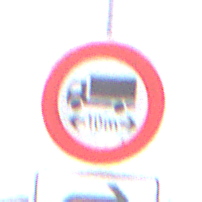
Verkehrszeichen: TatsaechlicheLaenge
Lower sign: RichtungsangabeDurchPfeile5
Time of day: Midday
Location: Outdoor (Suburban)
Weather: Overcast
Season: NotSpecified
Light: Natural